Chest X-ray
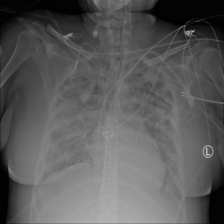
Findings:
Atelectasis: negative
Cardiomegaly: negative
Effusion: negative
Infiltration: positive
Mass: negative
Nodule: negative
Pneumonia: negative
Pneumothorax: negative
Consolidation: negative
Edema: negative
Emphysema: negative
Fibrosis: negative
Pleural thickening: negative
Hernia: negative